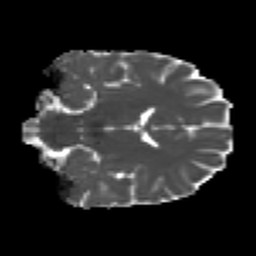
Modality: MD
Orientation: coronal
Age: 27
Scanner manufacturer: siemens
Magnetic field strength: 3 T
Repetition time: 4.52 s
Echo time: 0.084 s